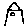
Label: house